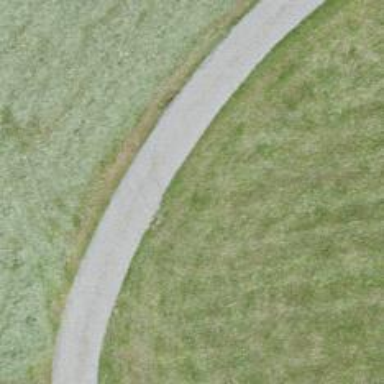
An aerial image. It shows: Well-maintained track road of grade 1.